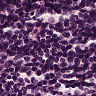
Metastatic tissue present: no